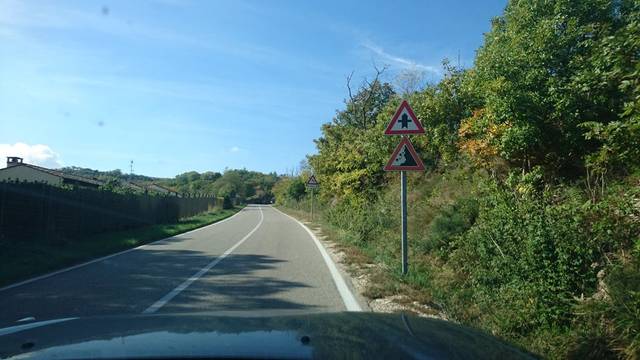
Region: Italy
Coordinates: 45.265, 11.703